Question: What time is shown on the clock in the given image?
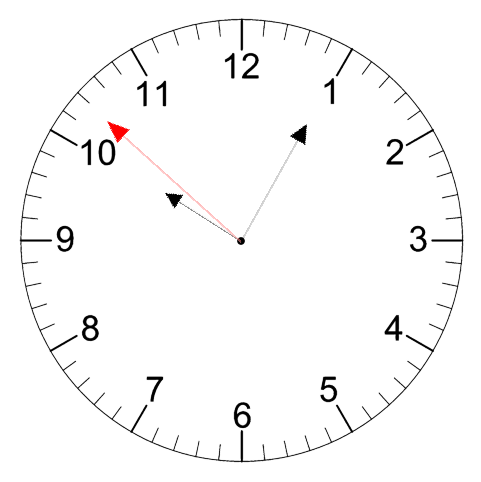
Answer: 10:04:52